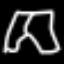
Label: pants